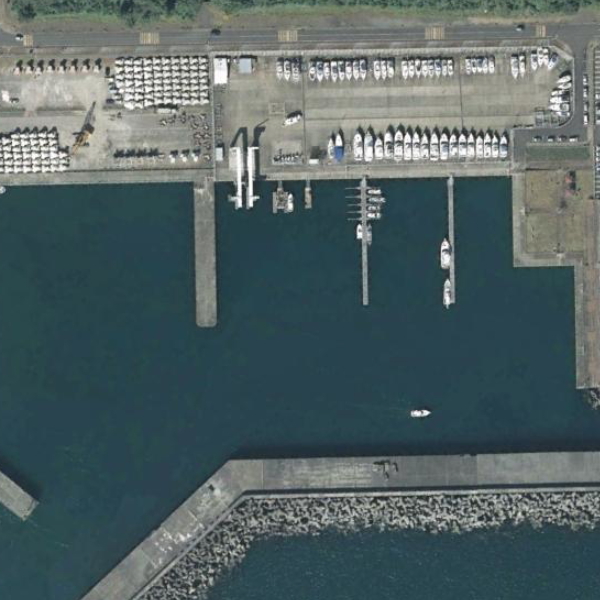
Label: Port